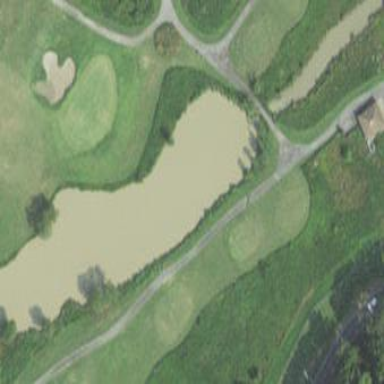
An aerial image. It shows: Water hazard on golf course. The hazard is natural water feature.